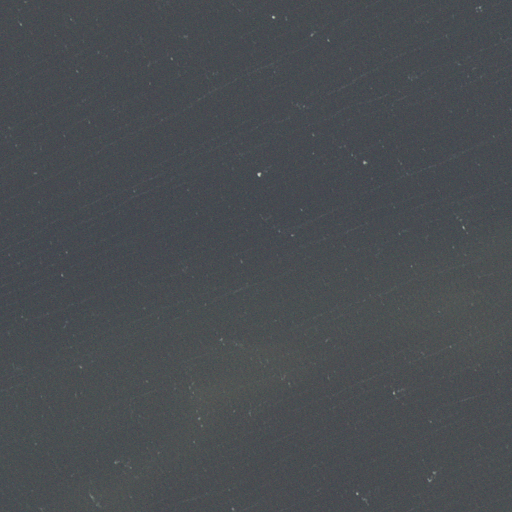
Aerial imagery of bar in North Carolina named Swan Point Shoal containing only open water